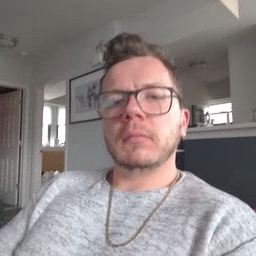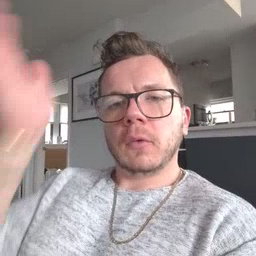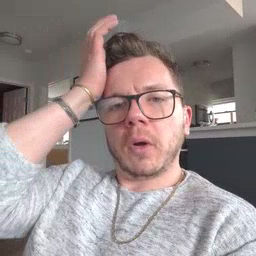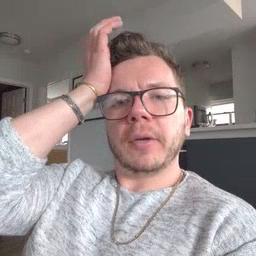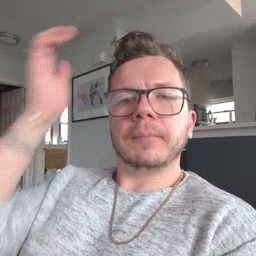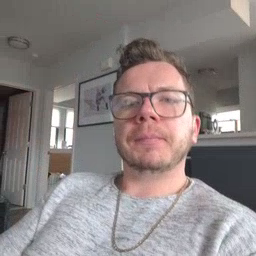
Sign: garbage